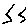
Label: zigzag